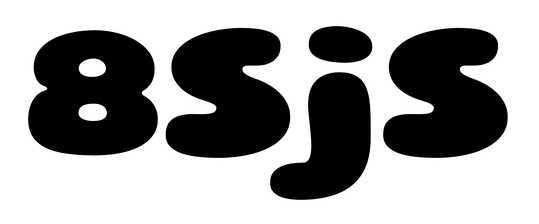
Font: Gluten_Black